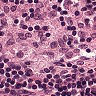
Metastatic tissue present: no